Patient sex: M
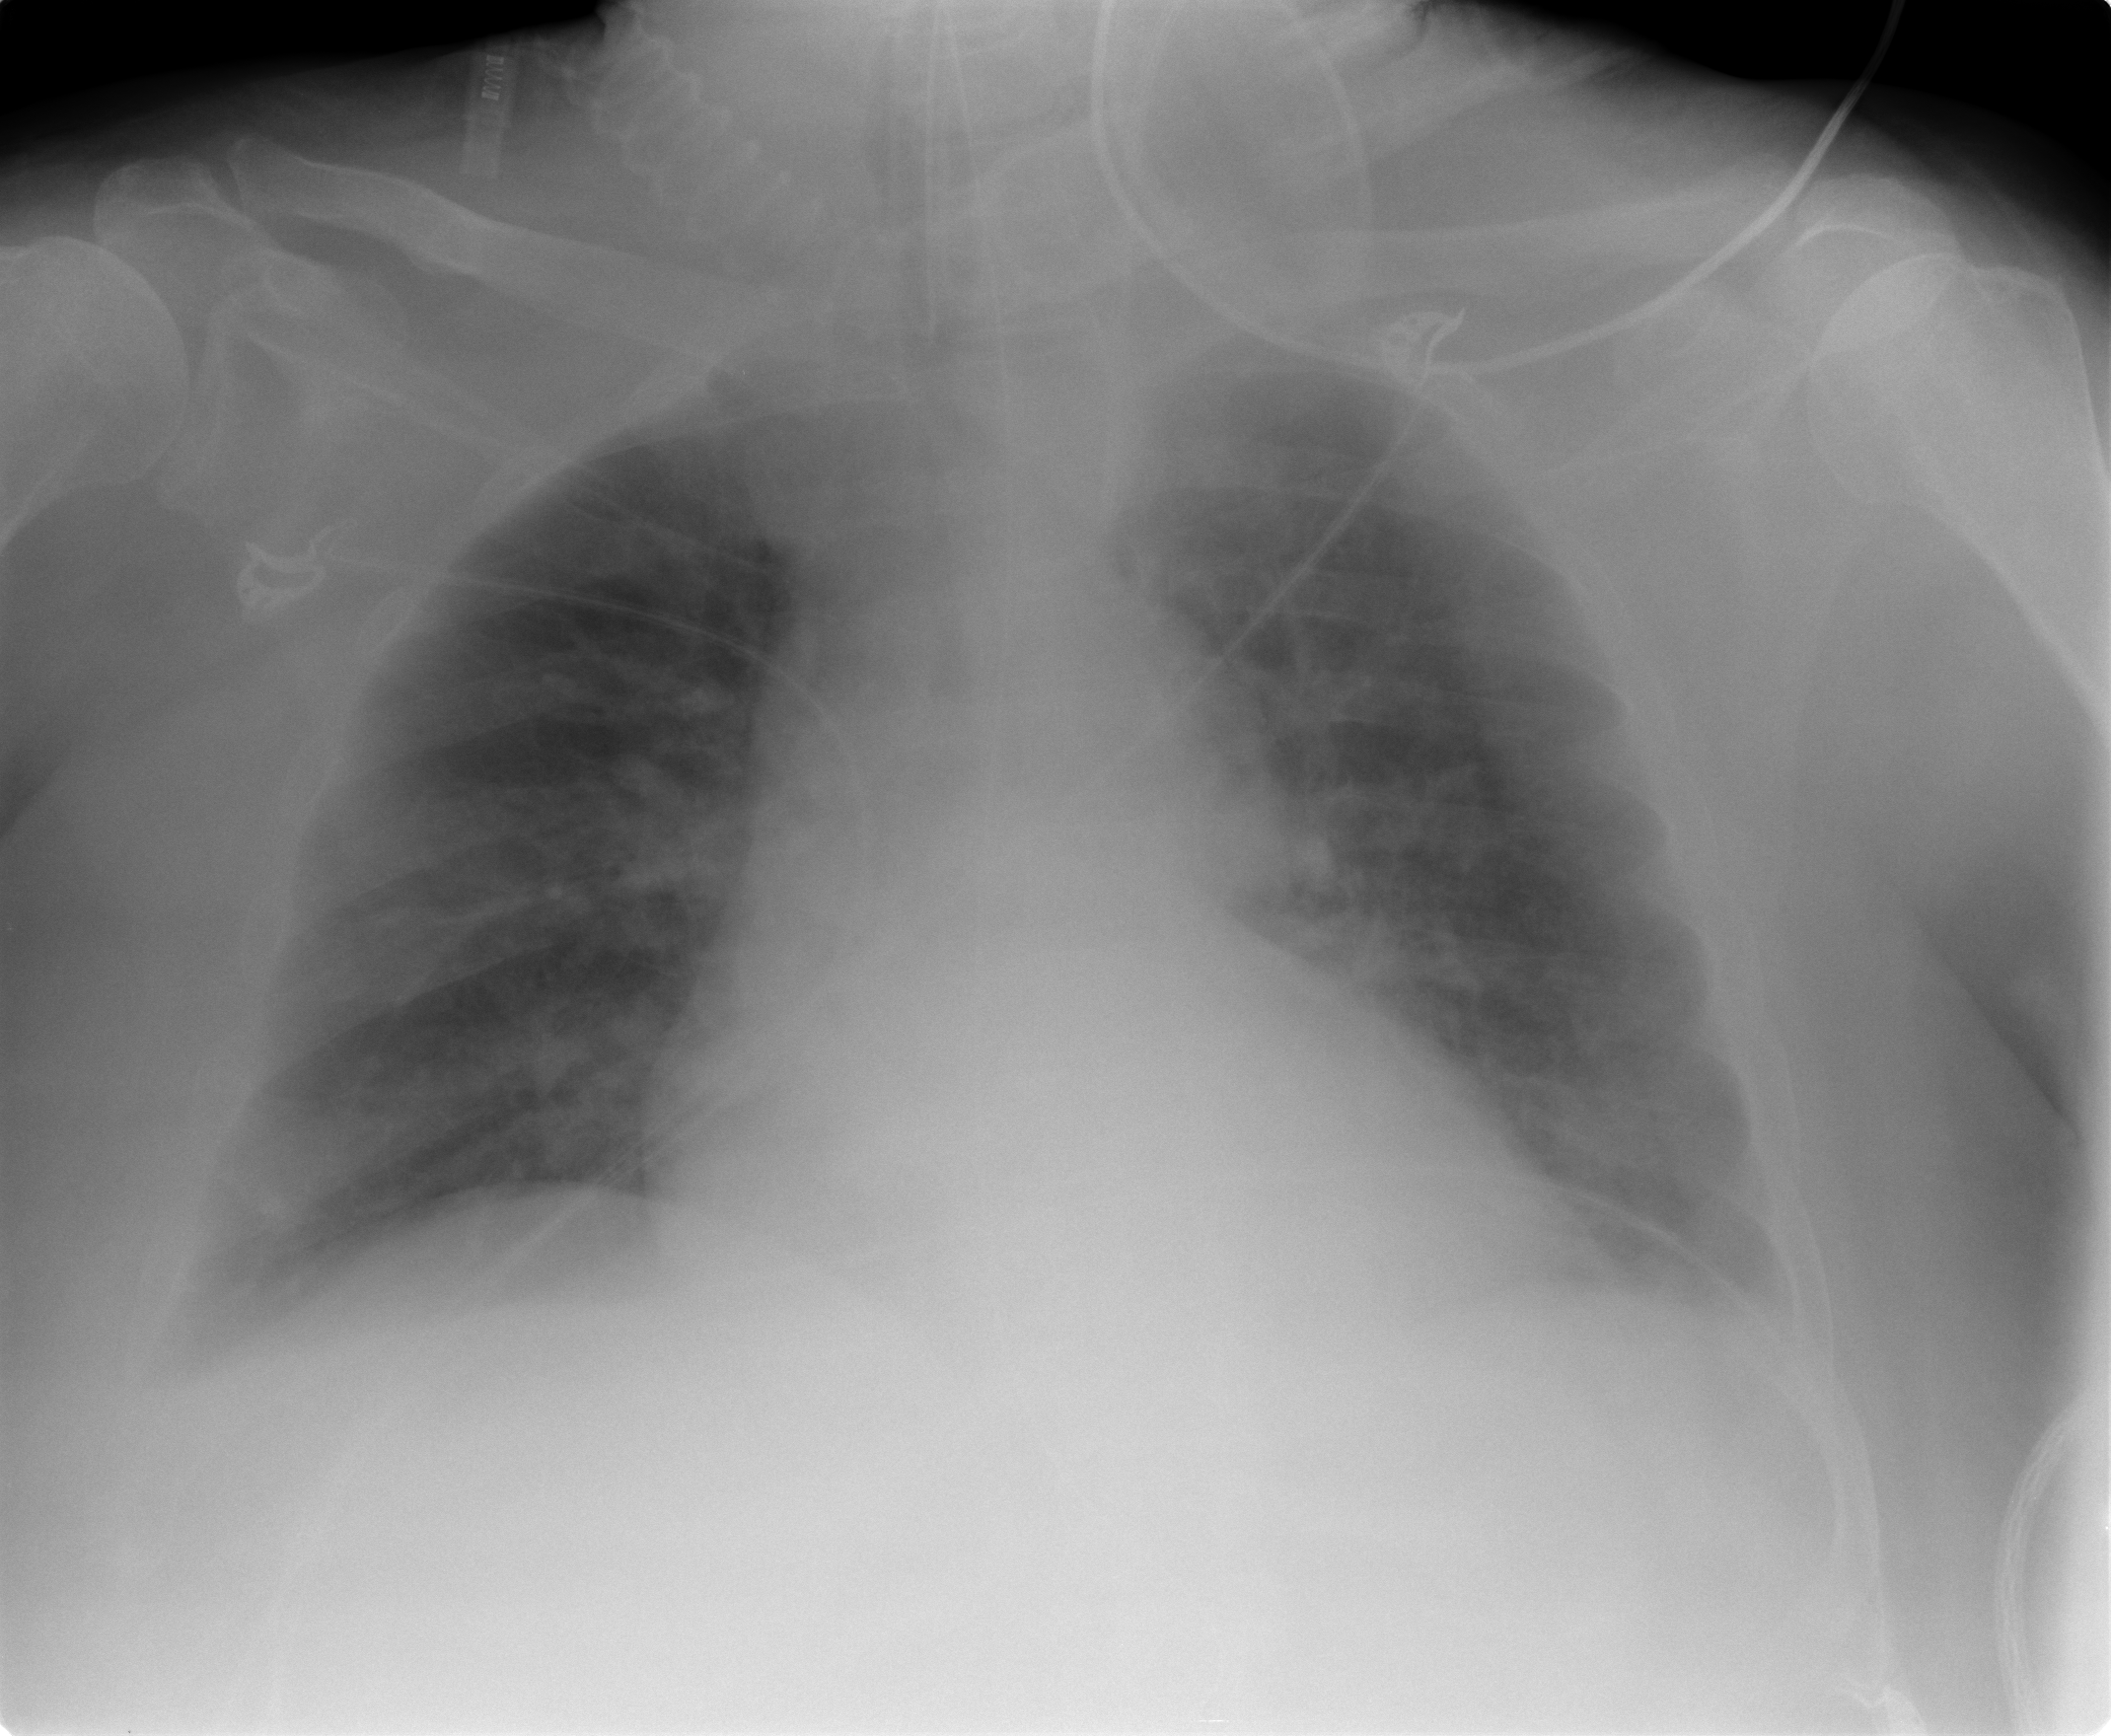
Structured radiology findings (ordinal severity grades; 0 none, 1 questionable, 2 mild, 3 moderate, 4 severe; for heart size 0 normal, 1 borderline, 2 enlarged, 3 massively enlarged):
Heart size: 0
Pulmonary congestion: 2
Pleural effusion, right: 0
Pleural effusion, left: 0
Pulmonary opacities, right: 1
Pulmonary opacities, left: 0
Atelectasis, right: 0
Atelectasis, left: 0